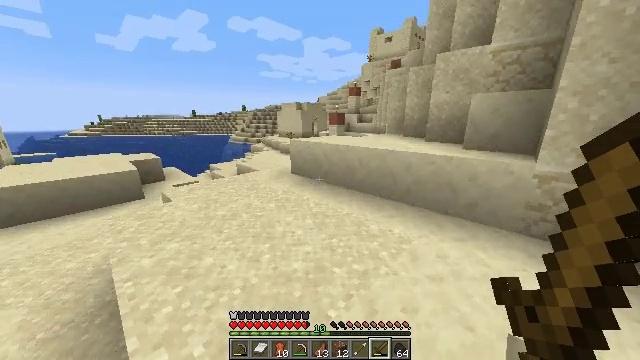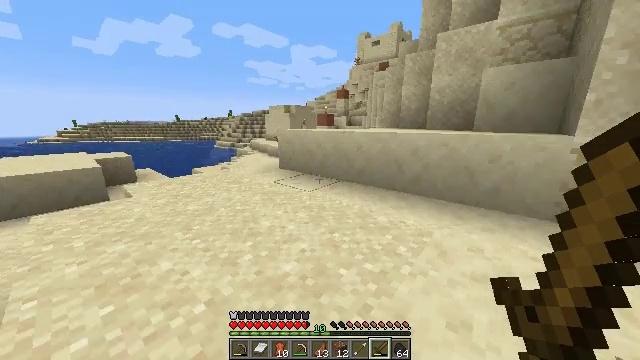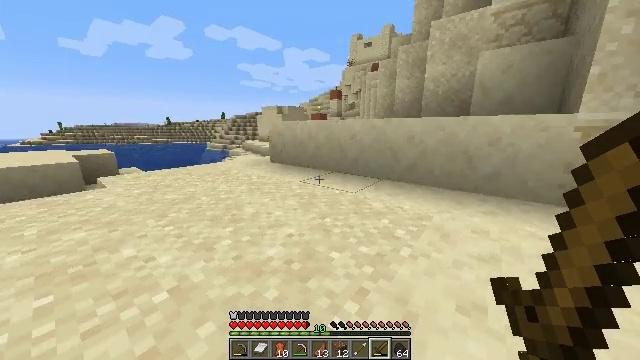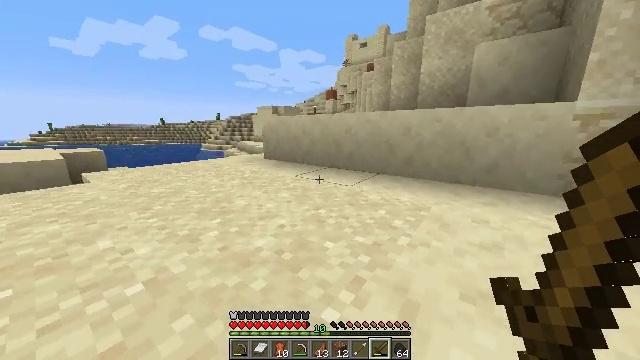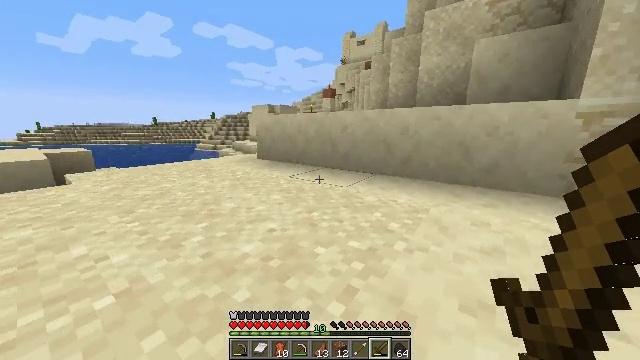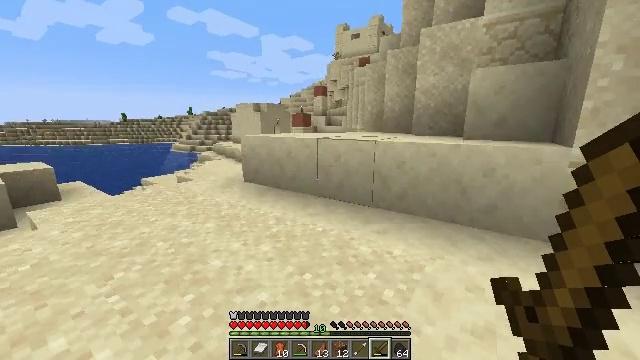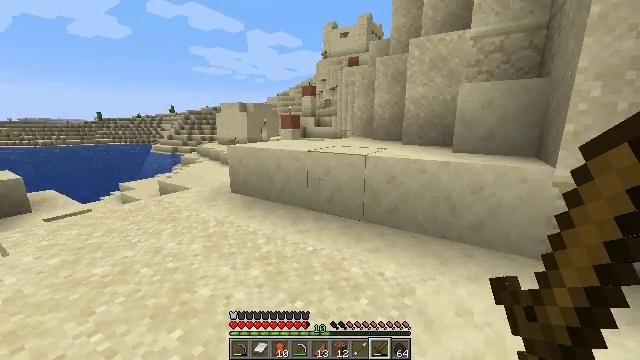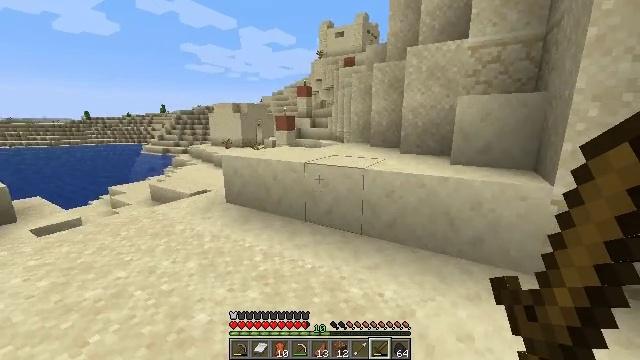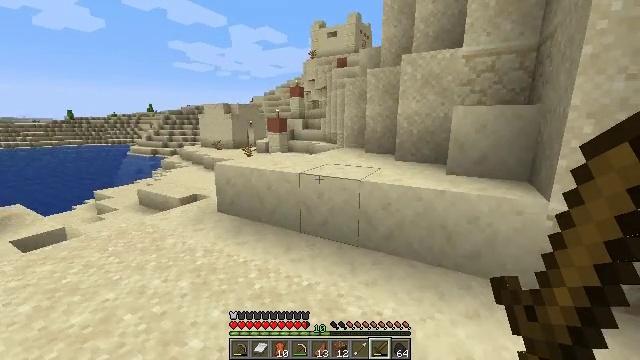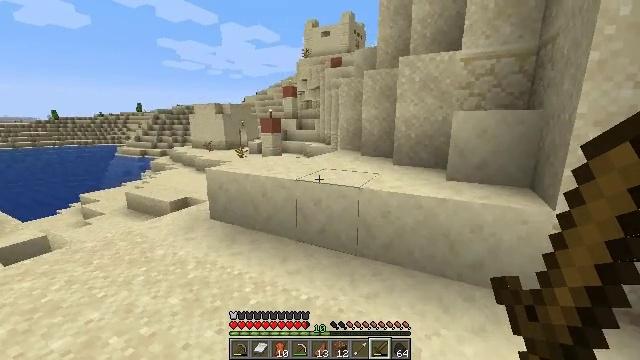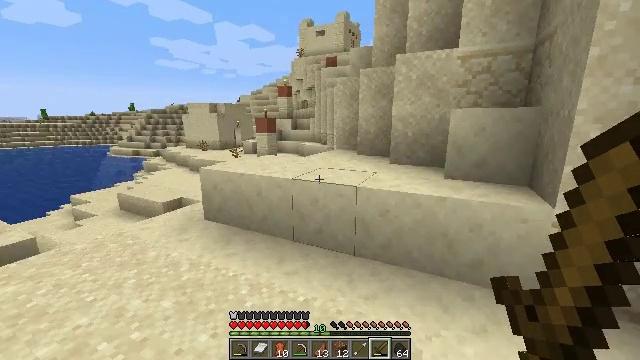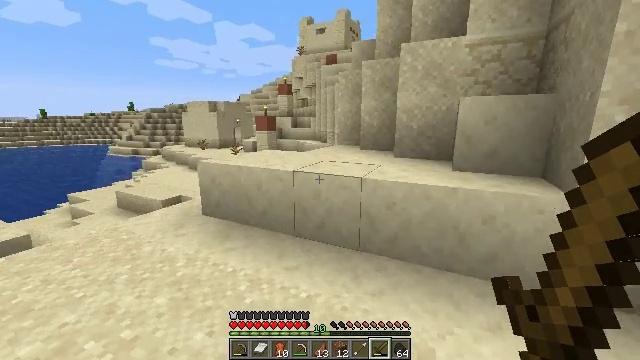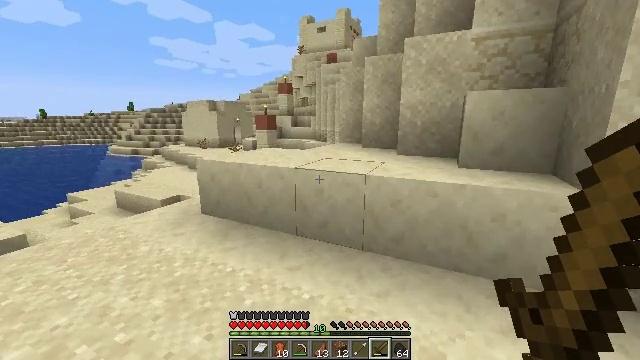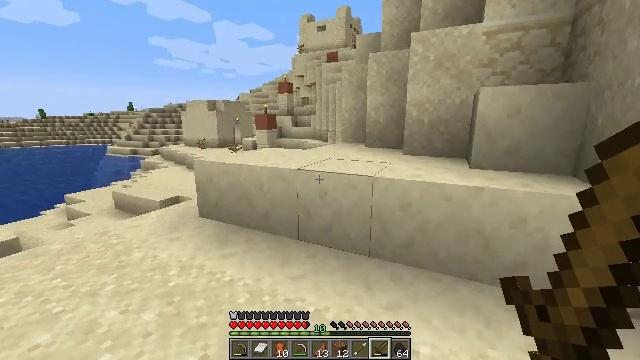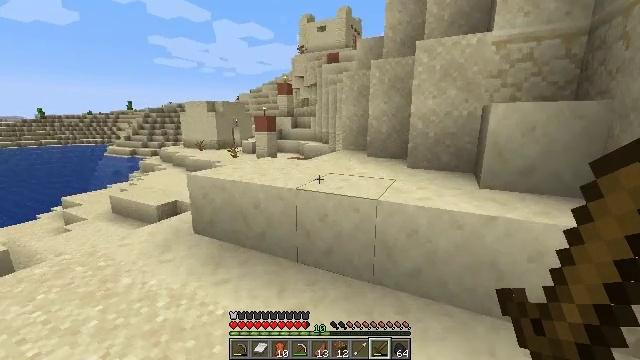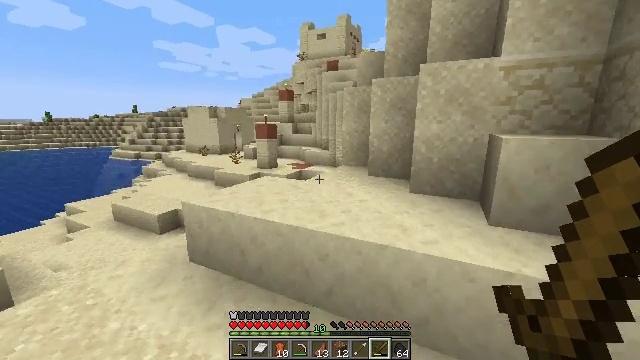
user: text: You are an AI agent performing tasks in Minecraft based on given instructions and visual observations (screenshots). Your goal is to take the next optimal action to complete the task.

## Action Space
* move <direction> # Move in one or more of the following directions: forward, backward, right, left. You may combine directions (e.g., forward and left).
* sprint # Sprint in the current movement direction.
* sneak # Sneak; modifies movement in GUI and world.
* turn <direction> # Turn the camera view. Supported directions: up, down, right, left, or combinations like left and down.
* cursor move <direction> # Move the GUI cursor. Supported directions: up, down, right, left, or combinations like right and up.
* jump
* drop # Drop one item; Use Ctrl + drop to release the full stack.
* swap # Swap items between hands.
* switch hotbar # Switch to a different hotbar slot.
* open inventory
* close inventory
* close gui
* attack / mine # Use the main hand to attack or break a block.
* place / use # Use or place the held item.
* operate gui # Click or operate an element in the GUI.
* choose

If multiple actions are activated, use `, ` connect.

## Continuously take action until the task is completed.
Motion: motion action
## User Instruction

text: Gather cactus by attacking it.
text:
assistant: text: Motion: move forward, turn right and up, jump
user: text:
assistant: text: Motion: move forward, turn right, jump
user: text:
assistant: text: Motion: move forward, sprint, turn right, jump
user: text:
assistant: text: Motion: move forward, sprint, jump
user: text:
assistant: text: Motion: move forward, sprint, turn right, jump
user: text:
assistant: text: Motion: move forward, sprint, turn right, jump
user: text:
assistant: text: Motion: move forward, turn right, jump
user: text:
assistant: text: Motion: move forward, turn right, jump
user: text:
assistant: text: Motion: move forward, turn right, jump
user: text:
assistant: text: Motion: move forward, turn right, jump
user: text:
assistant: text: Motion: move forward, jump
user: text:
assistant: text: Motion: move forward, jump
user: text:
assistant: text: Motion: move forward, jump
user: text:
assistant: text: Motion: move forward, sprint, jump
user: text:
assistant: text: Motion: move forward, sprint, jump
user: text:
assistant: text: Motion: move forward, sprint, jump
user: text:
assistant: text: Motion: move forward, sprint, jump
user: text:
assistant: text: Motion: move forward, jump
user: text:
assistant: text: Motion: move forward, jump
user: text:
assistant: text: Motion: move forward, jump
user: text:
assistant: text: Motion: move forward, jump
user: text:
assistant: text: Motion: move forward, turn right, jump
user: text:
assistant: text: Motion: move forward, turn right and down, jump
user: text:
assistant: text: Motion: move forward, turn right and down, jump
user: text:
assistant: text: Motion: move forward, sprint, turn right and down, jump
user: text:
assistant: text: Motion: move forward, sprint, turn right, jump
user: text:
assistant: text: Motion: move forward, sprint, jump
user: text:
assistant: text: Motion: move forward, sprint, jump
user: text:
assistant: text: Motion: move forward, jump
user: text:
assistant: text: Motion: move forward, jump